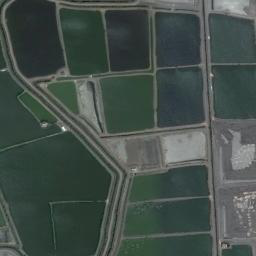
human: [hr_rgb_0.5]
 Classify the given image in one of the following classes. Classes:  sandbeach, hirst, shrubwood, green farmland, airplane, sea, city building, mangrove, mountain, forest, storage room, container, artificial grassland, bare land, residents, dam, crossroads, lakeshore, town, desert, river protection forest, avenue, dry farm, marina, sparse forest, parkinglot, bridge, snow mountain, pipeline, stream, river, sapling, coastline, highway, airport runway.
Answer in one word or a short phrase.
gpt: green farmland